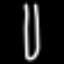
Label: fork